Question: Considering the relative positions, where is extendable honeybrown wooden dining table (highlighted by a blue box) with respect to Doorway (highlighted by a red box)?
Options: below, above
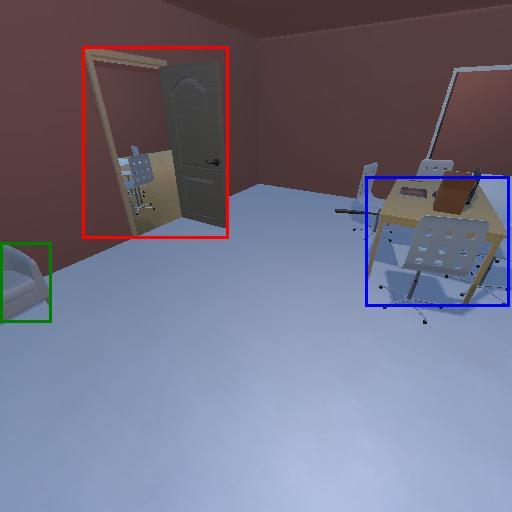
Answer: below